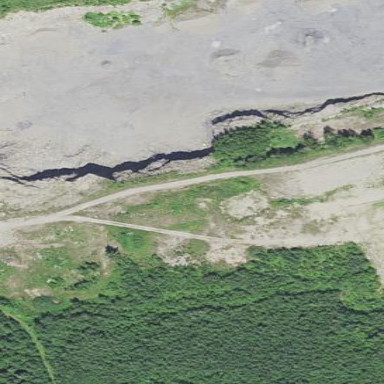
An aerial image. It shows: Quarry area.